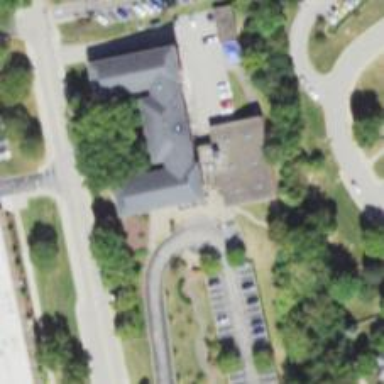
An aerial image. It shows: Hospice facility providing healthcare services.